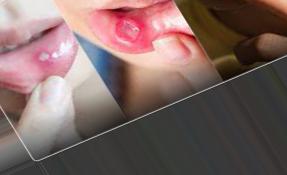
Condition: Mouth Ulcer